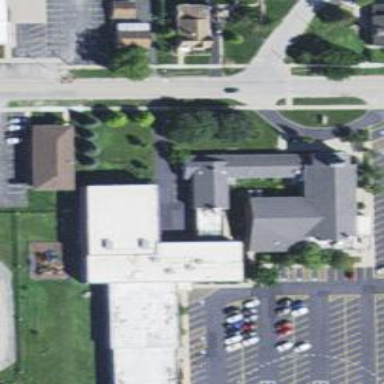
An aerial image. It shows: Building serving as place of worship.